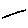
Label: line